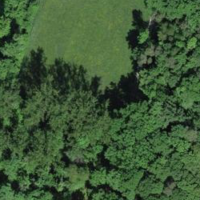
EUNIS habitat code: 41
Species observed at this site:
Acer pseudoplatanus